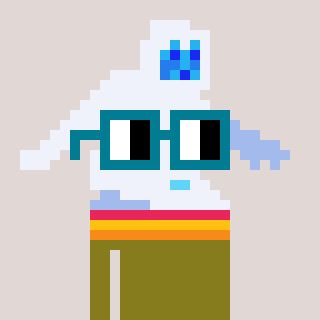
a pixel art character with square dark green glasses, a yeti-shaped head and a gunk-colored body on a warm background